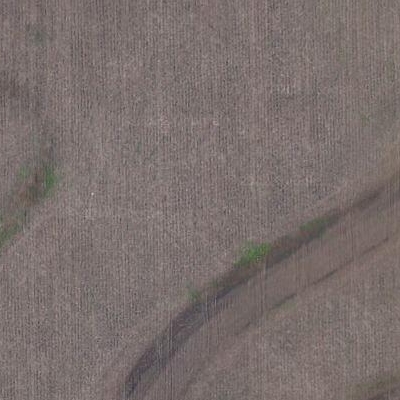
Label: Field